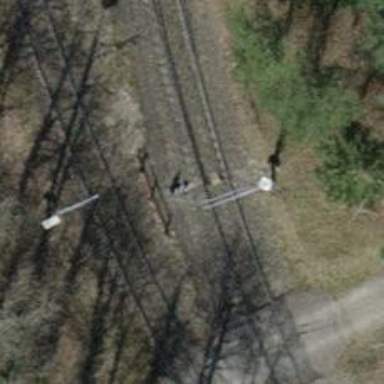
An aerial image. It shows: Railway switch.